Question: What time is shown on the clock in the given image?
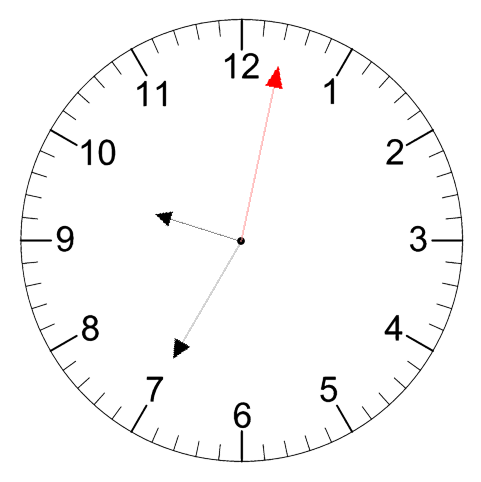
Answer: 09:35:02